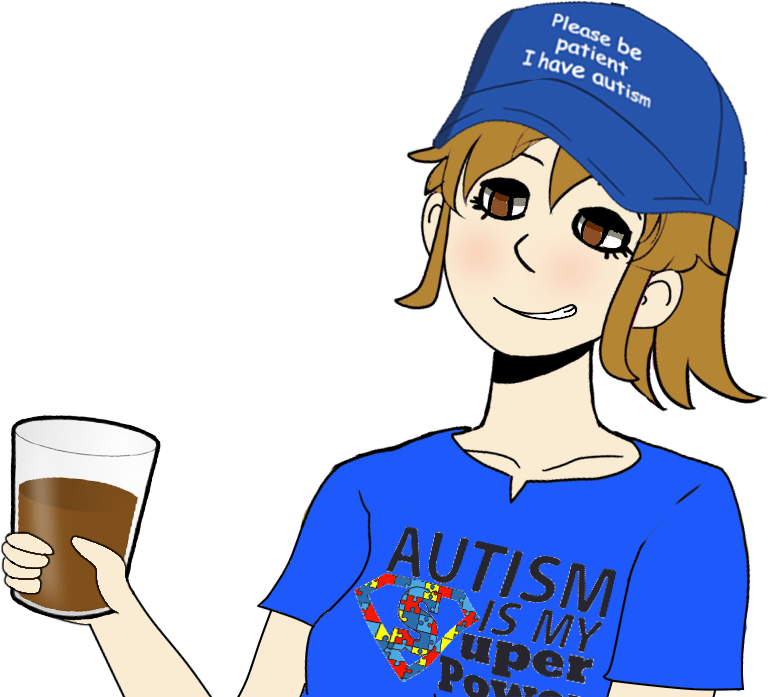
Label: 5_Ashbie_and_Enbie_Girl